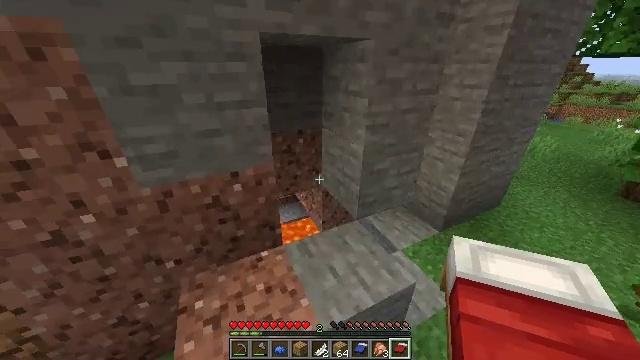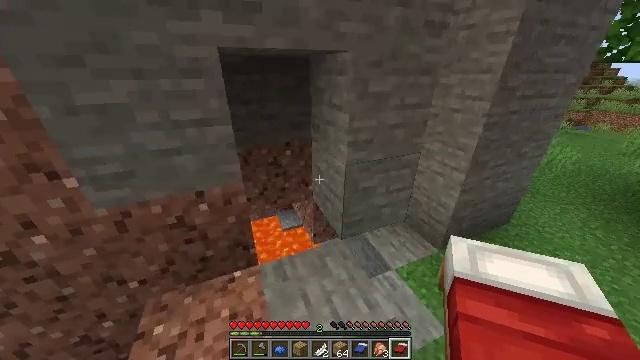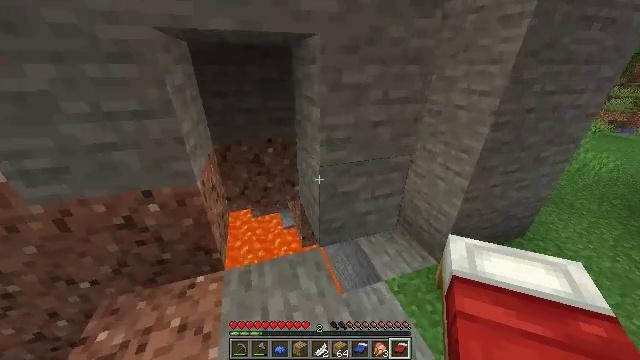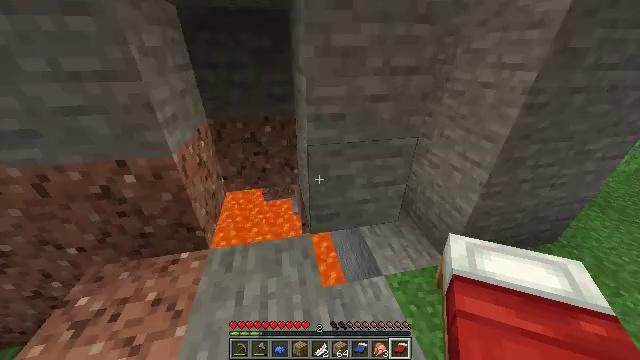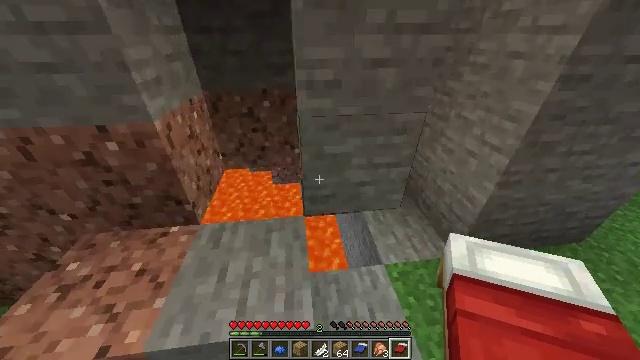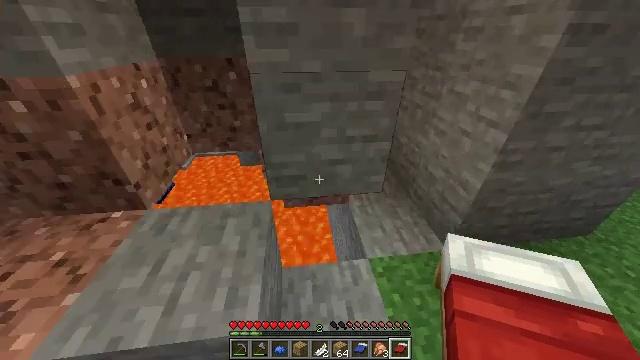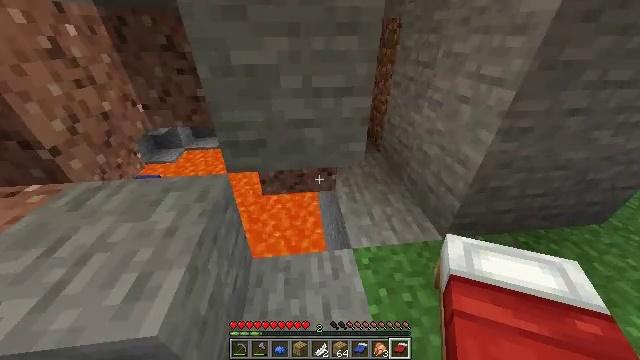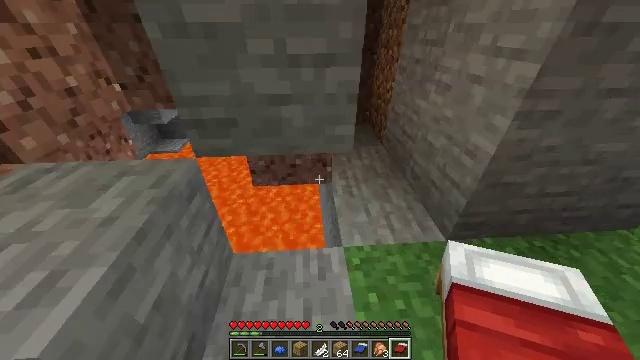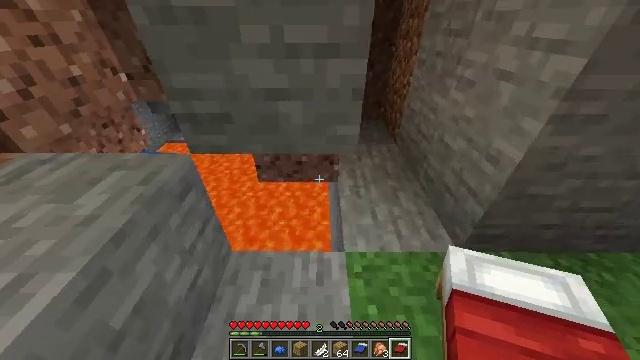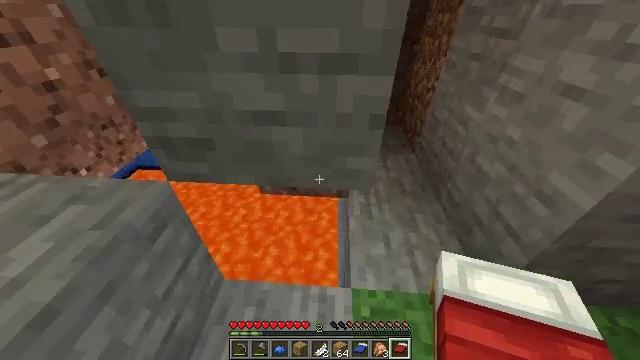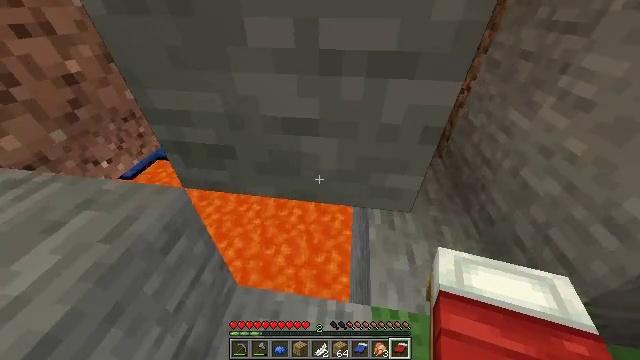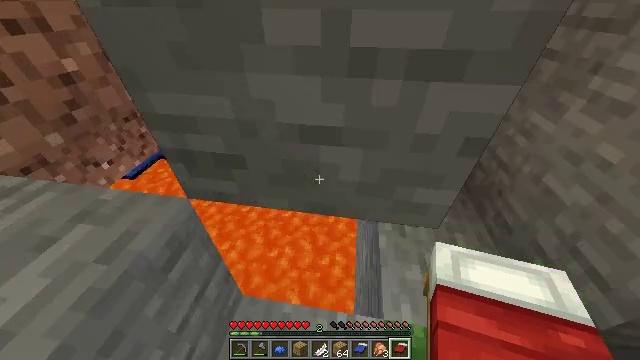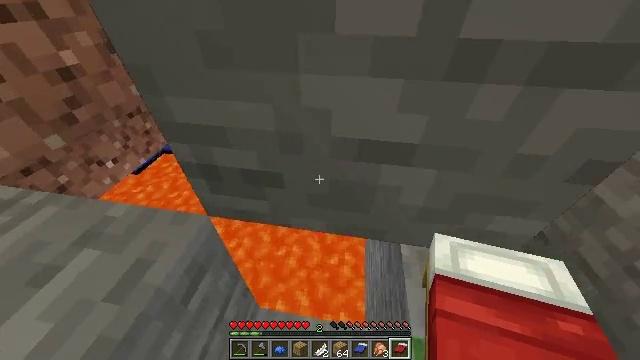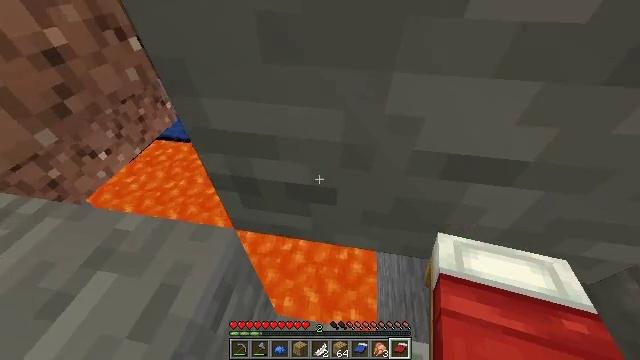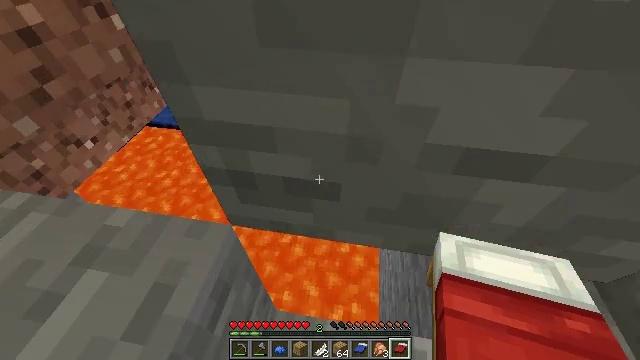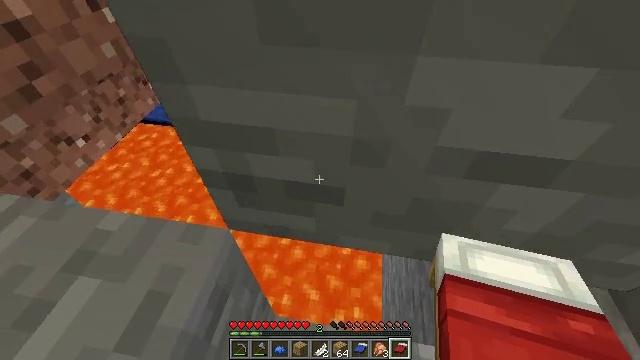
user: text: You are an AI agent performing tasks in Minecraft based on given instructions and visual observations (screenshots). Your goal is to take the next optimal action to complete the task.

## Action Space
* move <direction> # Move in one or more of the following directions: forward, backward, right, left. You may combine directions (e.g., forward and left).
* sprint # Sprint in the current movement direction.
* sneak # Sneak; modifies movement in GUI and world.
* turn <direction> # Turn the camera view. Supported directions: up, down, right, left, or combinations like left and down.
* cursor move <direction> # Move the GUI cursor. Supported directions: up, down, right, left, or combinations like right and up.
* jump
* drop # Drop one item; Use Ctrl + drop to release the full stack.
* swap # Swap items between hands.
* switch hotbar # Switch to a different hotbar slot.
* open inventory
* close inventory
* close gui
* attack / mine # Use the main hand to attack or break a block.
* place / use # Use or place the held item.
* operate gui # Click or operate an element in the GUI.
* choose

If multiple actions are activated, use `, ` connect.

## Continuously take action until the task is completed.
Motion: motion action
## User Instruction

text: drop red bed
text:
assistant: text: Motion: move forward and move right, turn left, jump
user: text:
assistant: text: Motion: move forward and move right, turn left, jump
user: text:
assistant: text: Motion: move forward and move right, turn left and down, jump
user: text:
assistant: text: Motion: move forward, turn left and down
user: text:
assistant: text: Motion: move forward
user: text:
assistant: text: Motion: move forward
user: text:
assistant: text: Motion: move forward and move left, turn left and down
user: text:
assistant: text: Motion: move forward and move left, turn left and down
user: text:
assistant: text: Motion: move forward and move left, turn left and down
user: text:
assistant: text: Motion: move forward and move left, turn left and down
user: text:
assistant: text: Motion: move forward and move left
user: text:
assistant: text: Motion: move left, turn down
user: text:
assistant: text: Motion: move left, turn down
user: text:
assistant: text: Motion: turn down
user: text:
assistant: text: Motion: no_op
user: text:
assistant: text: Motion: no_op
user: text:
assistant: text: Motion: move back
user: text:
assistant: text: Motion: move back
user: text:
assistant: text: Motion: move back, turn left
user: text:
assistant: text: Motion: move back, turn left
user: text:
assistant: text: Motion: no_op
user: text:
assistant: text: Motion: turn left and down
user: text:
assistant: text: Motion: no_op
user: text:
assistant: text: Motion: no_op
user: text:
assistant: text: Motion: no_op
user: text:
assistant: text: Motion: turn right
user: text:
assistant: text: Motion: no_op
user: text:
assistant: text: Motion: no_op
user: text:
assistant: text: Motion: turn up
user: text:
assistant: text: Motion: no_op